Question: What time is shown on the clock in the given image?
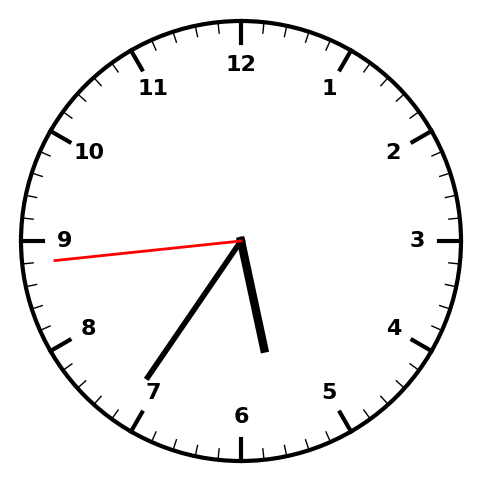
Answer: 05:35:44